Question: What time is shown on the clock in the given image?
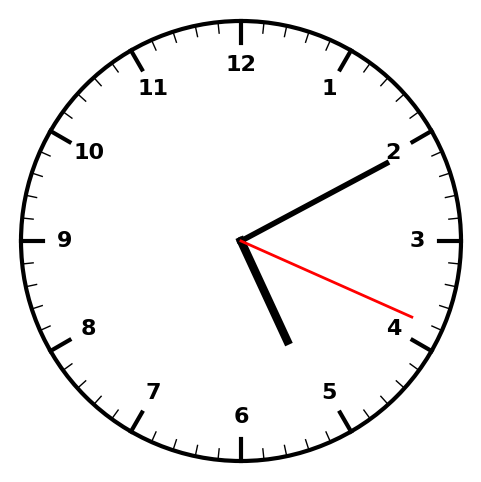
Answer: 05:10:19